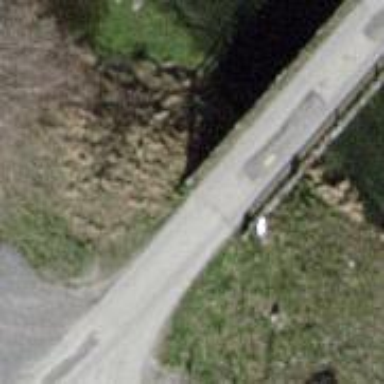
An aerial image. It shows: Unclassified road with bridge.